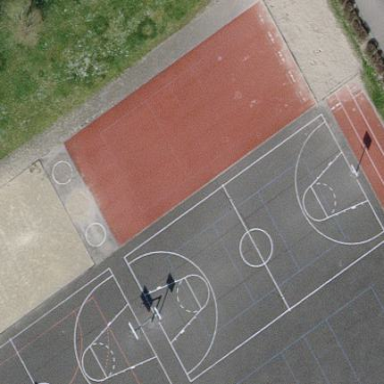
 located on pitch designated for leisure land."